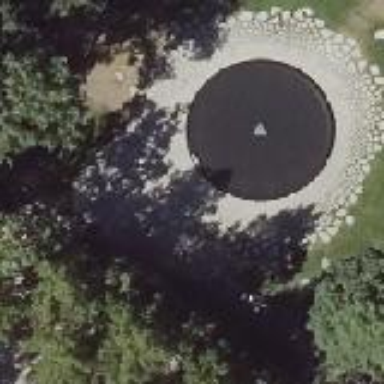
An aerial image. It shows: Sculptural memorial with historical significance.